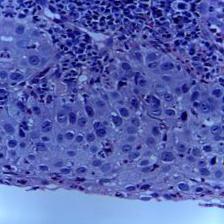
Diagnosis: OSCC